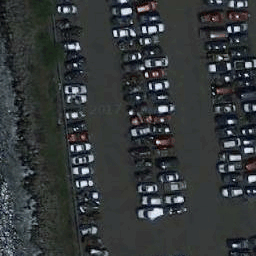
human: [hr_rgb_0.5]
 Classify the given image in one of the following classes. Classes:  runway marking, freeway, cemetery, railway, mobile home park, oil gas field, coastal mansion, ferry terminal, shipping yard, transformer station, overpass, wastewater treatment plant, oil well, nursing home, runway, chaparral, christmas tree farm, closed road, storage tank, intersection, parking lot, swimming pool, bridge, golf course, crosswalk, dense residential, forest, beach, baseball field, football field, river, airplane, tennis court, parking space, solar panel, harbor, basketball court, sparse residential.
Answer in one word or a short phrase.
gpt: parking lot